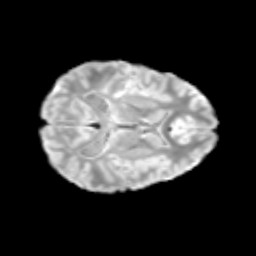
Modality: T2w
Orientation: axial
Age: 10
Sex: male
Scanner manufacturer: siemens
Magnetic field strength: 3 T
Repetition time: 3.8 s
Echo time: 0.07 s